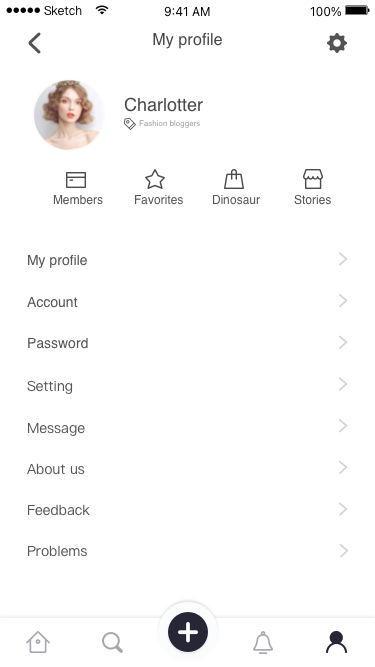
Text in this UI design:
Members
Dinosaur
Favorites
Stories
Charlotter
Fashion bloggers
100%
9:41 AM
Sketch
My profile
Account
Password
Setting
Message
About us
Feedback
Problems
My profile